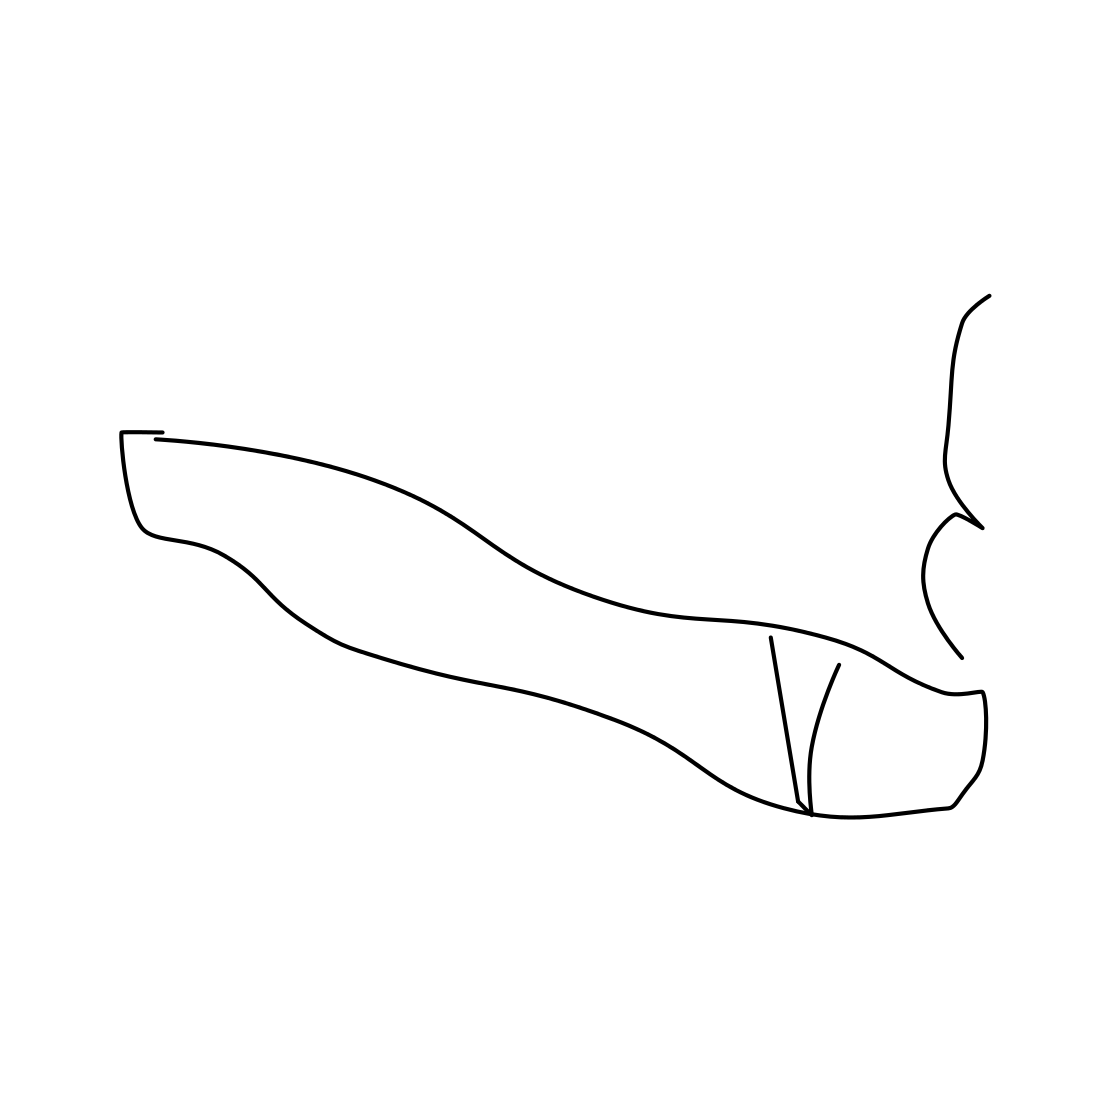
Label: cigarette